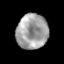
Tissue: prostate
Cell type: T cells
Senescence score: 0.3152
Nuclear area (px): 1088
Mean DAPI intensity: 159.044